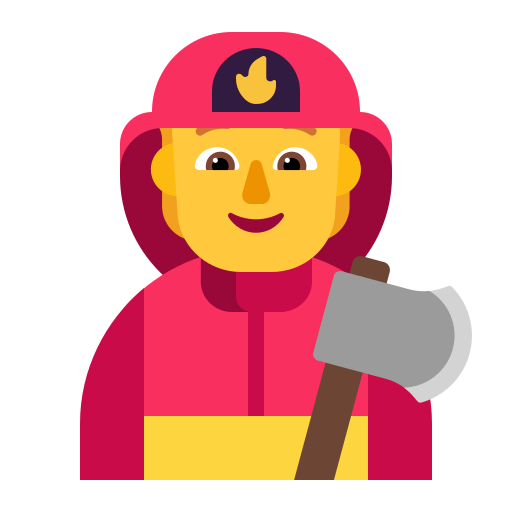
firefighter flat default